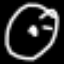
Label: clock